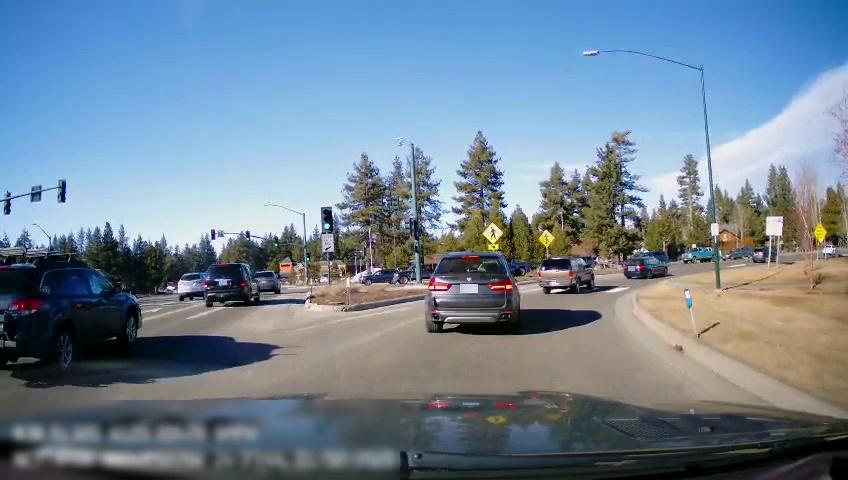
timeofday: Day
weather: Sunny
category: Drivable Space
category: Vehicles | SUV
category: Vehicles | SUV
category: Vehicles | SUV
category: Vehicles | SUV
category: Vehicles | Truck
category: Vehicles | SUV
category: Vehicles | SUV
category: Vehicles | Car
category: Vehicles | Car
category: Vehicles | SUV
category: Vehicles | Car
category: Vehicles | Car
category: Vehicles | Car
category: Lanes | Current Lane
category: Lanes | Alternate Lane
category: Lanes | Alternate Lane
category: Lanes | Current Lane
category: Traffic | Signs
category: Traffic | Signs
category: Traffic | Signs
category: Traffic | Signs
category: Traffic | Signs
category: Traffic | Signs
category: Traffic | Signs
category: Traffic | Signs
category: Traffic | Signs
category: Traffic | Signs
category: Traffic | Signs
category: Traffic | Signs